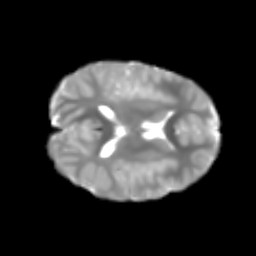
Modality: T2w
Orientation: axial
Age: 6
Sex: male
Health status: healthy